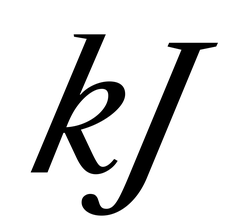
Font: LibreCaslonText-Italic_Italic